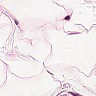
Metastatic tissue present: no